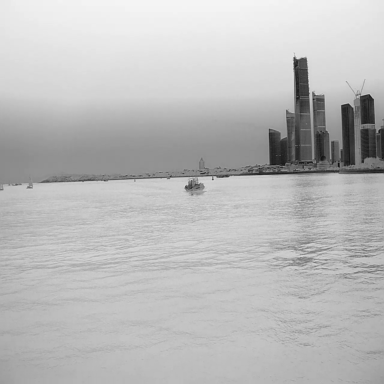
There is a container_ship in the infrared image.